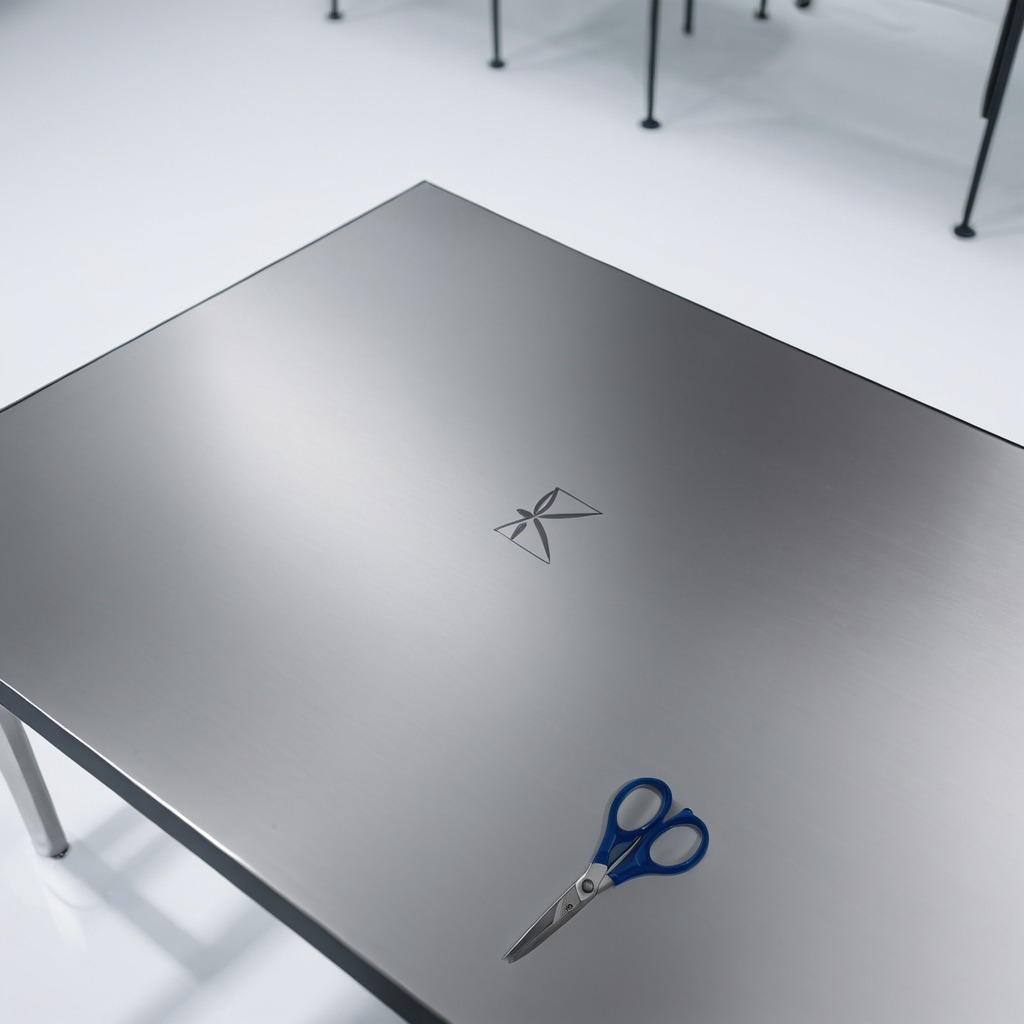
A scissor is lying on the stainless steel table in a high-end prototyping lab.